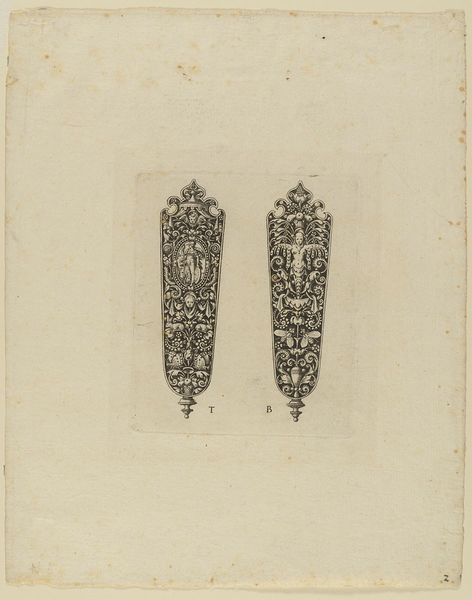
Titel: Zwei Beschläge
Künstler: Theodor de Bry
Standort: Hamburg
Institution: Museum für Kunst und Gewerbe Hamburg
Schlagwörter: blumen, tür, ornament, geschichte, hase, grafik, graphik, ornamente, fotografie, photographie, maske, medaillon, druck, druckgraphik, druckgrafik, stich, insekten, schmetterling, gestalten, kunstgewerbe, fabelwesen, beschlag, insekt, putten, kupferstich, raupe, kunsthandwerk, minerva, ungeheuer, kandelaber, amoretten, monster, groteske, fabeltier, fabeltiere, gerippt, zwitterwesen, monstrum, türblatt, reproduktionen, goldschmiedearbeiten, industriedesign, druckerzeugnisse, insecta, schweifwerk, kerbtiere, hexapoda, tierornamente, büttenpapier, ornamentstich, vorlageblätter, schweifgroteske